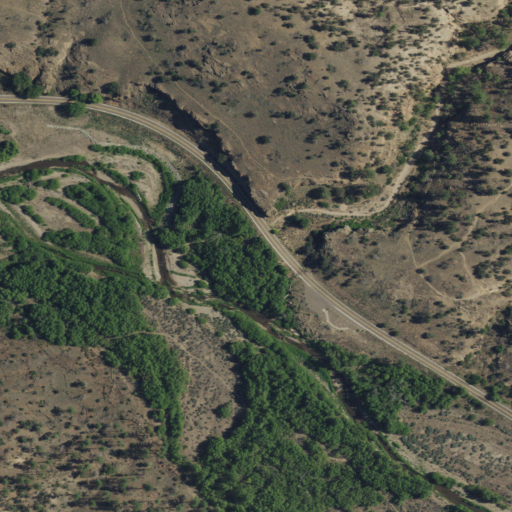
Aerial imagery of valley in New Mexico named Adobe Canyon containing shrub, grassland, evergreen forest, and woody wetlands